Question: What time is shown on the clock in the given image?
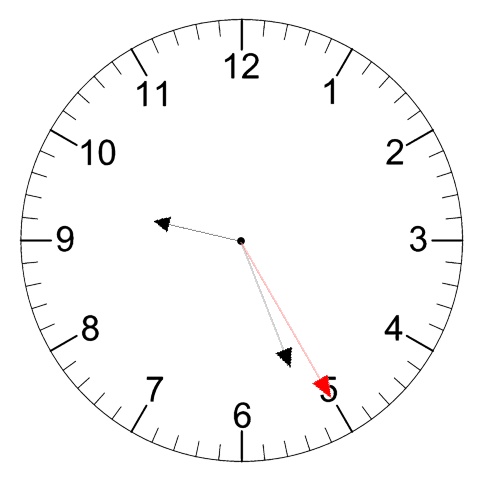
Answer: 09:26:25